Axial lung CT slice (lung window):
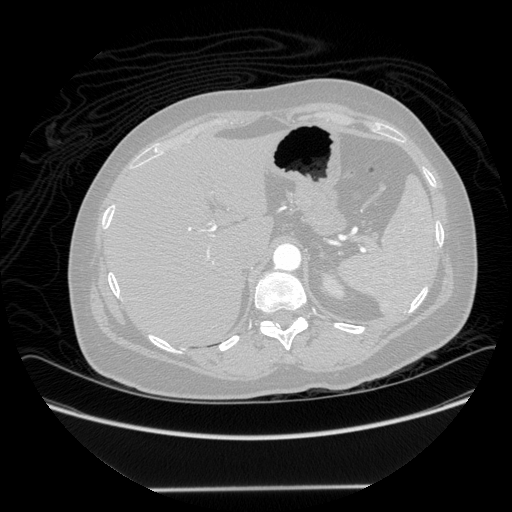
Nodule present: no